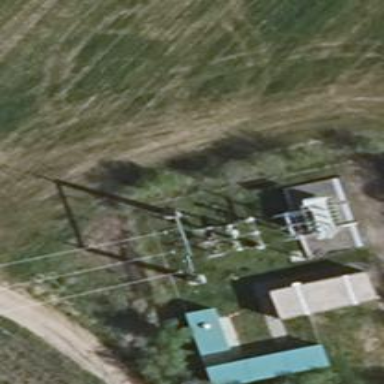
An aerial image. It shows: Outdoor switch with three cables connected.